Question: I'm trying to sort an image and a text but it's not working.
Here is the picture:

'''
<LinearLayout
android:layout_width="match_parent"
android:layout_height="wrap_content"
android:orientation="horizontal"
android:weightSum="100" >
<ImageView
android:layout_width="fill_parent"
android:layout_height="wrap_content"
android:layout_weight="80"
android:gravity="right"
android:src="@drawable/image" />
<Button
android:id="@+id/blah"
android:layout_width="fill_parent"
android:layout_weight="20"
android:gravity="left"
android:text="Blah blah blah blah"
android:textSize="15sp" />
</LinearLayout>
'''
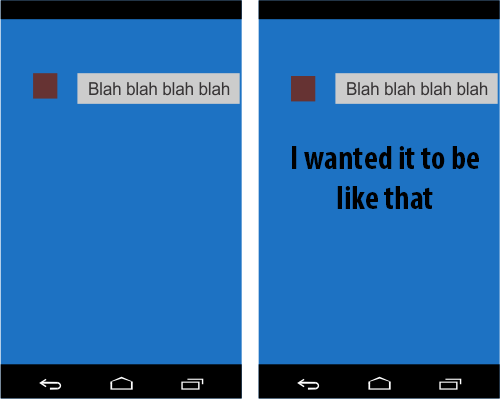
Answer: add
'''
android:layout_gravity="center_vertical"
'''
to both your ImageView and your Button, that will give you the alignment you depicted in your image.
'''
<LinearLayout
android:layout_width="match_parent"
android:layout_height="wrap_content"
android:orientation="horizontal"
android:weightSum="100" >
<ImageView
android:layout_width="fill_parent"
android:layout_height="wrap_content"
android:layout_gravity="center_vertical"
android:layout_weight="80"
android:gravity="right"
android:src="@drawable/image" />
<Button
android:id="@+id/blah"
android:layout_width="fill_parent"
android:layout_height="wrap_content"
android:layout_gravity="center_vertical"
android:layout_weight="20"
android:gravity="left"
android:text="Blah blah blah blah"
android:textSize="15sp" />
</LinearLayout>
'''
Also you didn't set the height for your button.